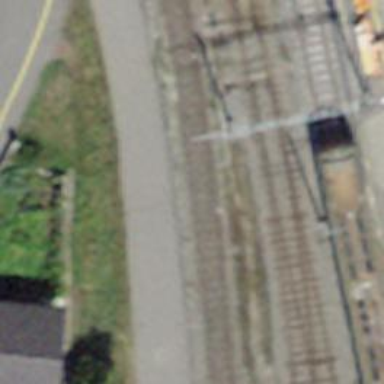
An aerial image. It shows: Rail yard with electrified contact lines for the railway.